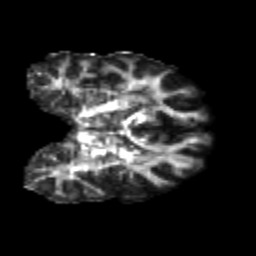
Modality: FA
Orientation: coronal
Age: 20
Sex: male
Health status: healthy
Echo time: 0.074 s